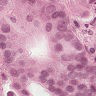
Metastatic tissue present: yes